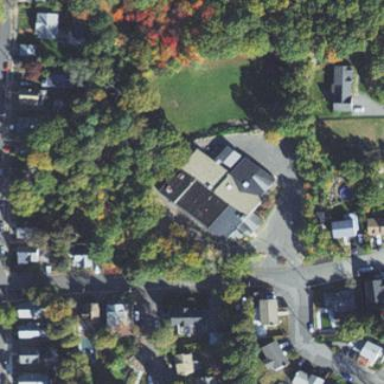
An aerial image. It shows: School building.